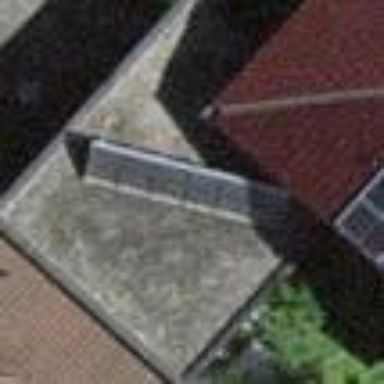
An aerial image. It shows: Garage.